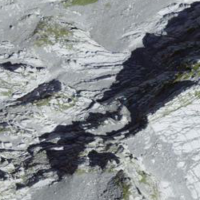
EUNIS habitat code: 48
Species observed at this site:
Doronicum grandiflorum